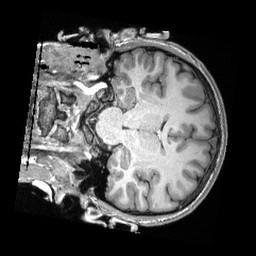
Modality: T1w
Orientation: coronal
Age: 22
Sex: male